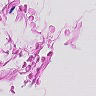
Metastatic tissue present: no